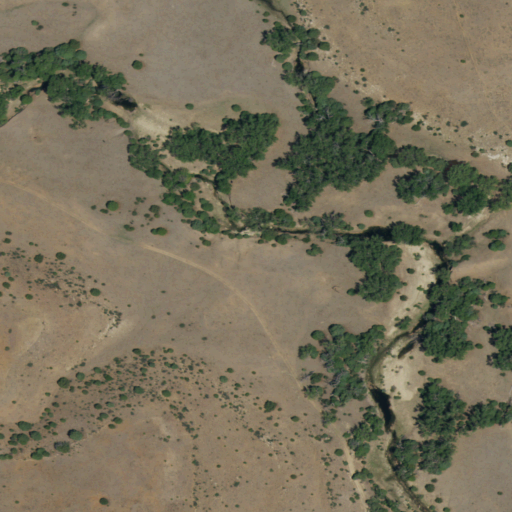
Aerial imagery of valley in New Mexico named Goat Canyon containing shrub, grassland, woody wetlands, and herbaceous wetlands